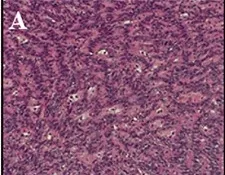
Histology - The tumor was composed of elongated cells with abundant eosinophilic cytoplasm and tapered processes, radiating from the vessels and forming characteristic astroblastic rosettes throughout. HE 10x.
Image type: pathology (h&e)